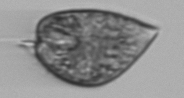
Label: Prorocentrum_micans